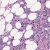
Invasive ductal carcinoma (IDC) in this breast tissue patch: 1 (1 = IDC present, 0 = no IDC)